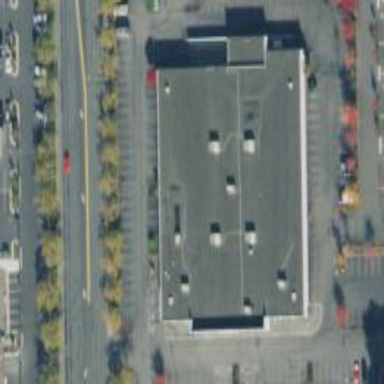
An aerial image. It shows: Building with furniture shop.